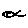
Label: fish